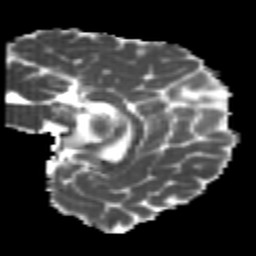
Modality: MD
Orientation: sagittal
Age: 22
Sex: male
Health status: healthy
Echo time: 0.074 s